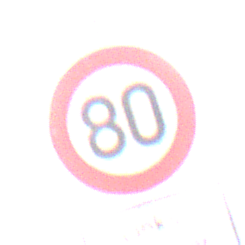
Verkehrszeichen: Geschwindigkeit80
Zusatzzeichen unten: HinweiseAufGefahrenDurchVerbaleAngabe9
Umgebung: Roofed, Urban
Tageszeit: MorningAfternoon
Wetter: PartlyCloudy
Licht: Natural
Jahreszeit: NotSpecified
Kontrast: MediumContrast